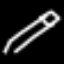
Label: pencil